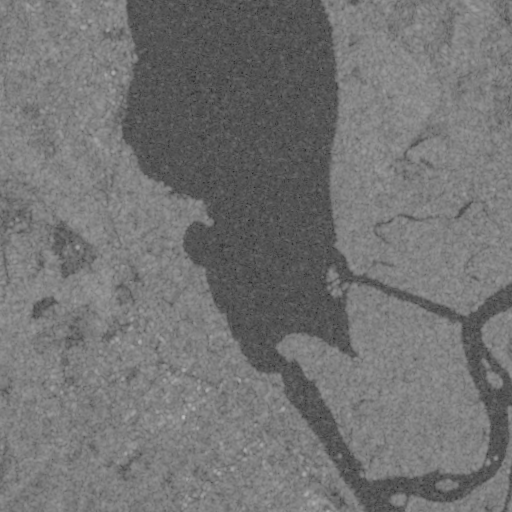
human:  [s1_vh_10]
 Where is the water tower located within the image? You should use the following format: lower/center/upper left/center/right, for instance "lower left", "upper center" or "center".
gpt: The water tower is located in the upper left of the image.
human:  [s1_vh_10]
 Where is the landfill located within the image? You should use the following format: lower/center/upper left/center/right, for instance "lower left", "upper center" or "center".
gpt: There is no landfill in the image.

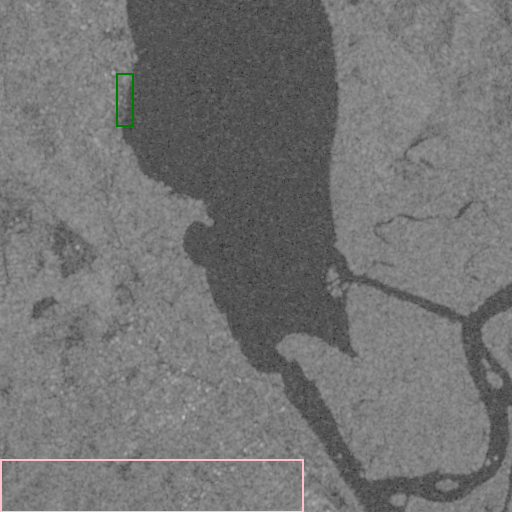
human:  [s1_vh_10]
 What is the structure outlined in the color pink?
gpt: The structure outlined in pink is a crop field.
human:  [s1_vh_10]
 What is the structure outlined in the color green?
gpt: The structure outlined in green is a park.
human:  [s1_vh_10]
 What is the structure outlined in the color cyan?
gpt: There is no cyan outline.